Interaction volume radius: 5 \u00c5
Interaction volume height: 15 \u00c5
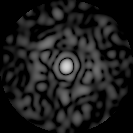
Disorder parameter: 0.8283